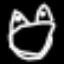
Label: frog